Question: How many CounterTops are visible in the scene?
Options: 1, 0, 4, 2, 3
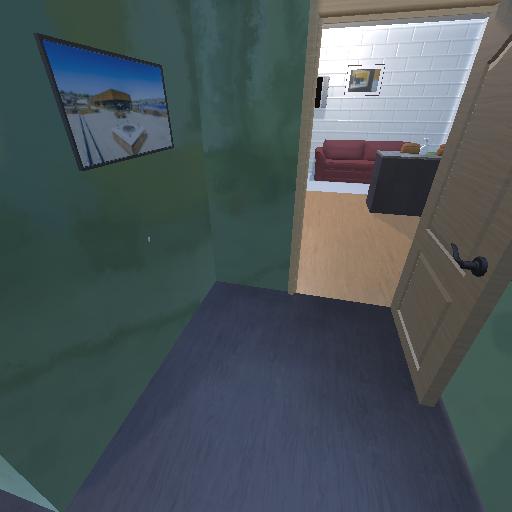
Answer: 1